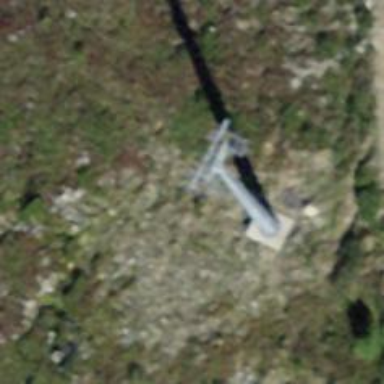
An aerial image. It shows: Pylon for aerialway.